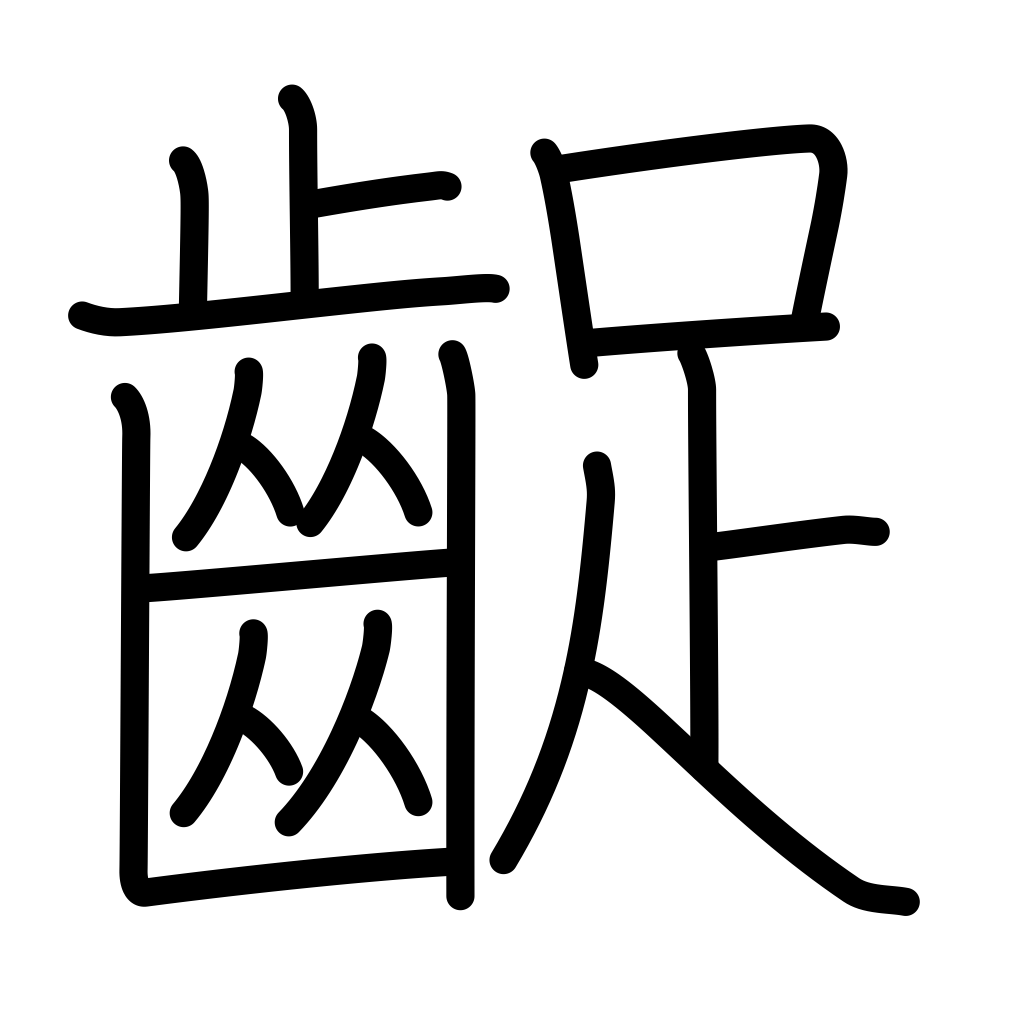
Meaning: grating the teeth